Question: I have created a layout as shown in image below:

Now the problem its having so space between the image and the like/heart layout which i have highlighted in red line. I have tried a lot to remove it but the thing is it does not show the space in the graphical layout. But whenever i try to run the application the space always shown.
I don't understand where exactly this space is coming from. I have tried all the possible things.
Please help me out to remove the space.
Here is the layout code:
'''
<?xml version="1.0" encoding="utf-8"?>
<LinearLayout xmlns:android="http://schemas.android.com/apk/res/android"
android:layout_width="fill_parent"
android:layout_height="fill_parent"
android:orientation="vertical"
android:background="@drawable/bg_selector">
<LinearLayout
android:id="@+id/sp_color"
android:layout_width="fill_parent"
android:layout_height="0dp"
android:layout_weight=".9"
android:orientation="vertical"
android:padding="10dp" >
<ImageView
android:id="@+id/sp_image"
android:layout_width="fill_parent"
android:layout_height="0dp"
android:layout_margin="5dp"
android:layout_weight=".8"
android:background="@drawable/baby1"
android:scaleType="fitXY" />
<TextView
android:id="@+id/sp_profile"
android:layout_width="wrap_content"
android:layout_height="wrap_content"
android:layout_marginLeft="15dp"
android:gravity="center"
android:text="Hello World" />
</LinearLayout>
<LinearLayout
android:id="@+id/sp_linh"
android:layout_width="wrap_content"
android:layout_height="0dp"
android:layout_marginLeft="15dp"
android:layout_weight=".10"
>
<LinearLayout
android:id="@+id/ll_clk_hrts"
android:layout_width="wrap_content"
android:layout_height="wrap_content"
android:gravity="center"
android:padding="5dp" >
<ImageView
android:id="@+id/sp_imageHeart"
android:layout_width="wrap_content"
android:layout_height="wrap_content"
android:paddingRight="5dp"
android:src="@drawable/heart" />
<TextView
android:id="@+id/sp_hearts"
android:layout_width="wrap_content"
android:layout_height="wrap_content"
android:text="12"
android:textSize="15sp" />
</LinearLayout>
<LinearLayout
android:id="@+id/sp_ll_like_layout"
android:layout_width="wrap_content"
android:layout_height="wrap_content"
android:gravity="center"
android:padding="5dp" >
<ImageView
android:id="@+id/sp_imageLike"
android:layout_width="wrap_content"
android:layout_height="wrap_content"
android:layout_marginLeft="10dp"
android:paddingLeft="5dp"
android:src="@drawable/ic_like" />
<TextView
android:id="@+id/sp_likes"
android:layout_width="wrap_content"
android:layout_height="wrap_content"
android:paddingLeft="5dp"
android:text="4"
android:textSize="15sp" />
</LinearLayout>
</LinearLayout>
</LinearLayout>
'''
code:
'''
<?xml version="1.0" encoding="utf-8"?>
<shape xmlns:android="http://schemas.android.com/apk/res/android"
android:shape="rectangle" >
<solid android:color="#EBEBEB" />
<corners
android:bottomLeftRadius="5dp"
android:bottomRightRadius="5dp"
android:topLeftRadius="5dp"
android:topRightRadius="5dp" />
<stroke android:width="1dp"
android:color="@android:color/black"
/>
</shape>
'''
Thanks.
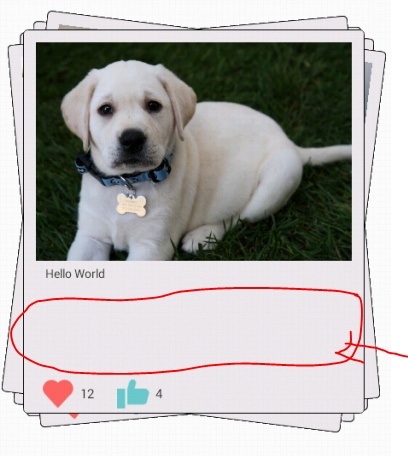
Answer: Two ideas:
- 'LinearLayout''android:layout_height="wrap_content"'- 'Space''@+id/sp_linh'